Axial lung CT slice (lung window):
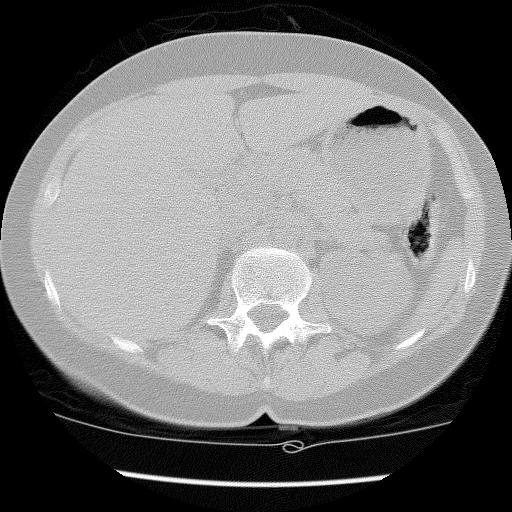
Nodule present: no